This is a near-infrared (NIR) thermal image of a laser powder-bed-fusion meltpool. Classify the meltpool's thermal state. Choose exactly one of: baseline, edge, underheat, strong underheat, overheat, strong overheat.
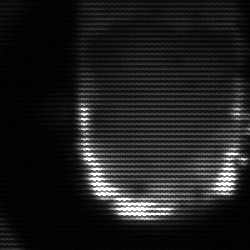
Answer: baseline